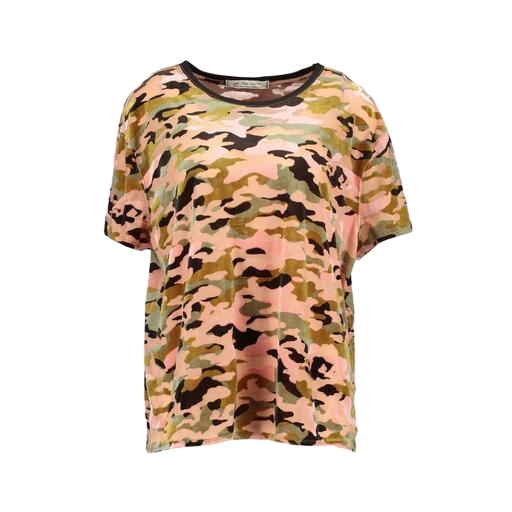
camo oversized airtex tee, multicolor camouflage print t-shirt, green camo print tee, white background